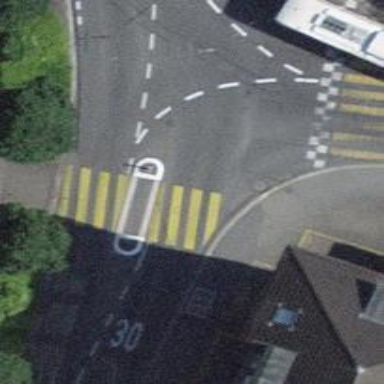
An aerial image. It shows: Kerb serving as barrier.